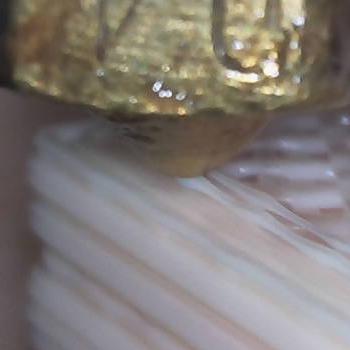
Flow rate: 42%